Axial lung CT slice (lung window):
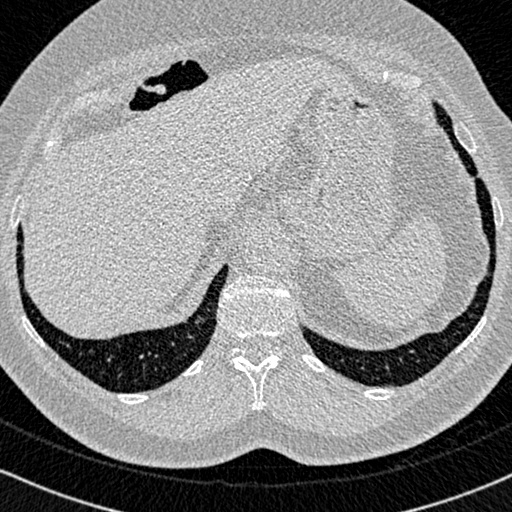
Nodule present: no